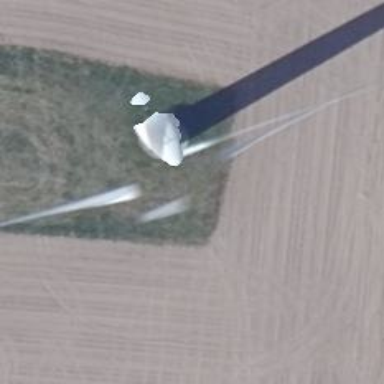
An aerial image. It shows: Wind turbine generating power.